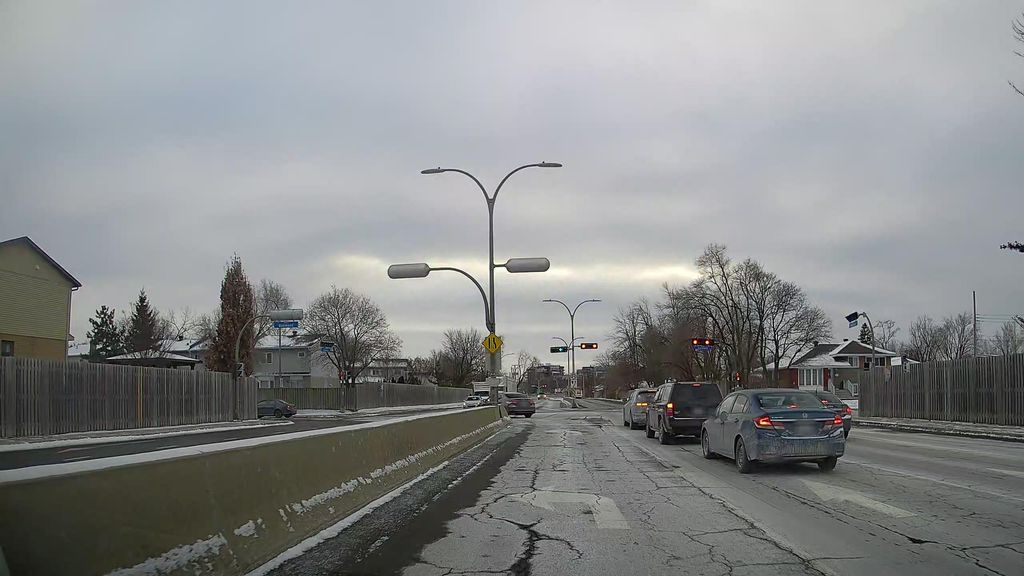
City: montreal